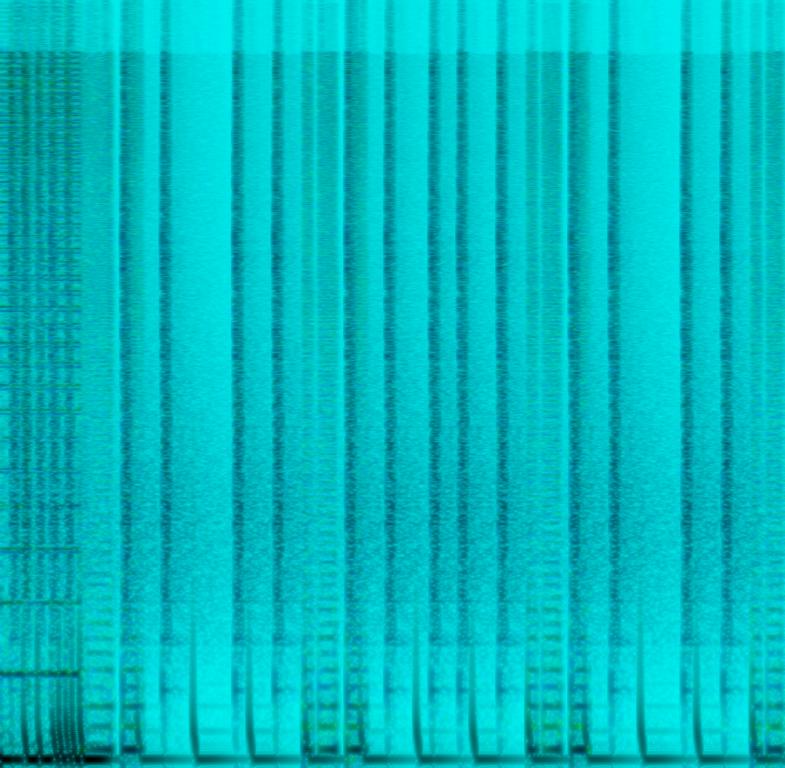
The low quality recording features an electro song that consists of a punchy kick, buzzy synth bass, claps and shimmering hi-hats. It sounds exciting and a bit too digital - like something you would hear in old video games.